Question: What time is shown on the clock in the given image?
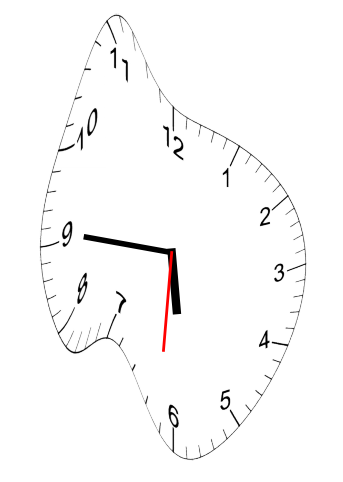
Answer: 05:45:31